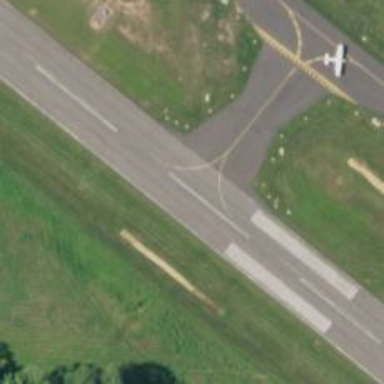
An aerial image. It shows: Image of taxiway at airport.